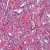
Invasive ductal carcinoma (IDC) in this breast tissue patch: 1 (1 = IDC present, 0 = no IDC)